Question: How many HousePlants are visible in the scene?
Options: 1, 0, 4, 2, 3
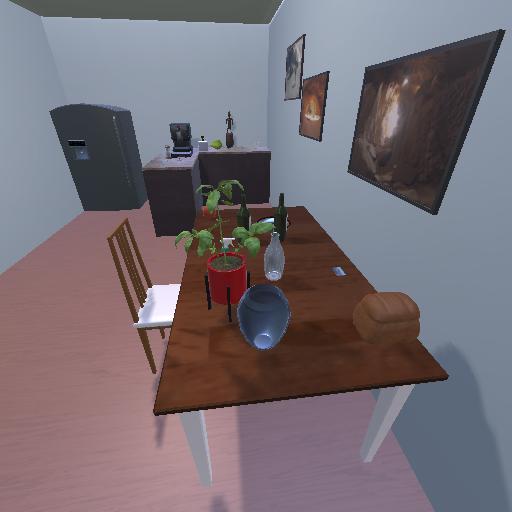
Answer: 1